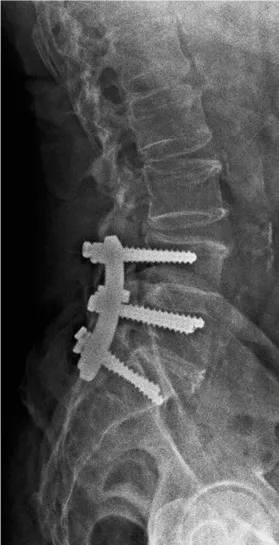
Lateral extension. Radiographs of the lumbar spine on presentation revealed intact Luque implants at L4-S1 with mobile Grade 1 degenerative anterolisthesis at L3-4. AP: anteroposterior.
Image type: radiology (x_ray)